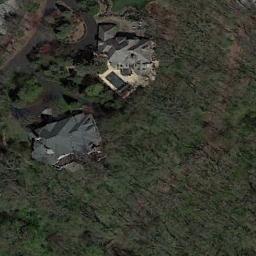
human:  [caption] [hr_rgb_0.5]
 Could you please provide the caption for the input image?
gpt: The sparse residential  is surrounded by trees .

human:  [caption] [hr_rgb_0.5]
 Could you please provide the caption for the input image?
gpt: There are several houses of various sizes and many withered trees in a sparse residential area .

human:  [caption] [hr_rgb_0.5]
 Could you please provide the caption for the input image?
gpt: Two paths lead to a small black house .

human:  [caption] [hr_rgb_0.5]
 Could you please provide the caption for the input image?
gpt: The sparse residential is on the grass next to some trees .

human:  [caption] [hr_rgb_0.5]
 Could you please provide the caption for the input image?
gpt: A sparse residential area with two buildings on the green meadow .